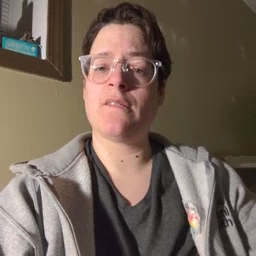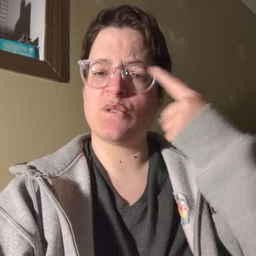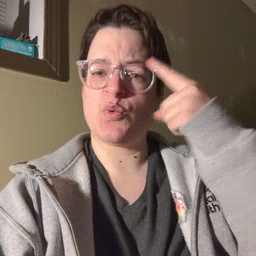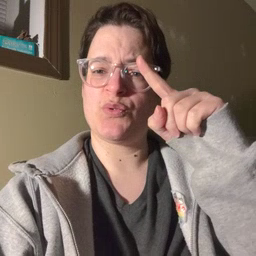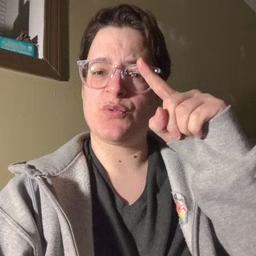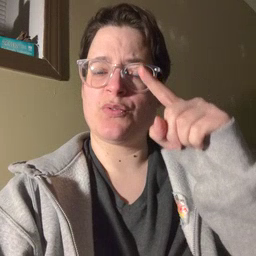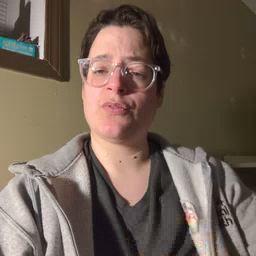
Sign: for